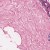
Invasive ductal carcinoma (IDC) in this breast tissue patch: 0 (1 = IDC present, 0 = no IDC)